Chest X-ray:
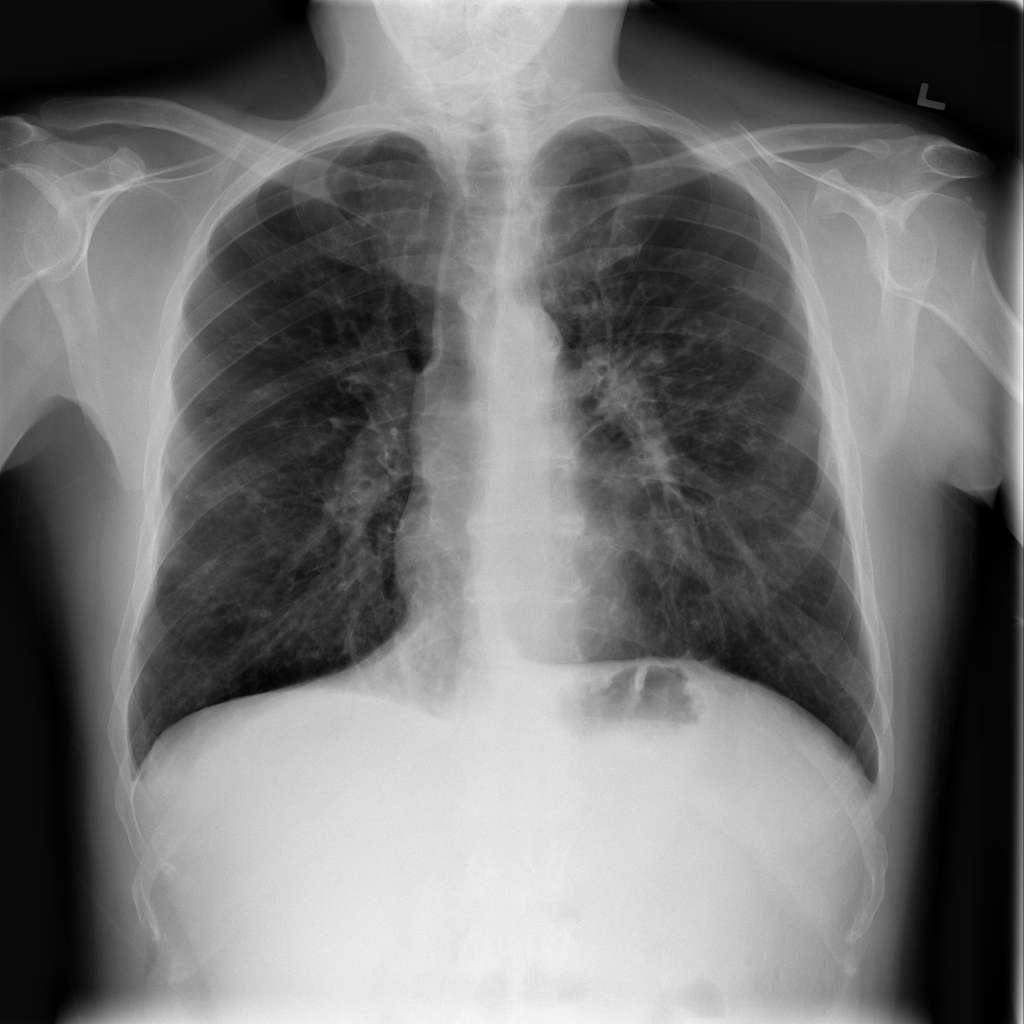
Findings: Fibrosis, Emphysema
No abnormal finding: no